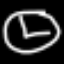
Label: clock